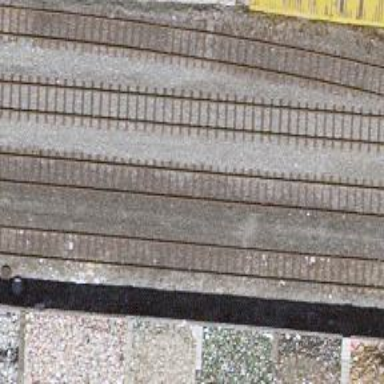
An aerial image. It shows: Preserved railway station.